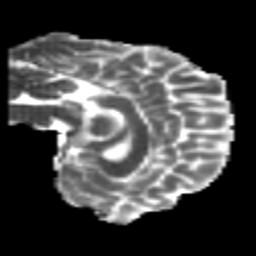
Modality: MD
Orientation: sagittal
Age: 23
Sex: female
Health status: healthy
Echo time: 0.074 s